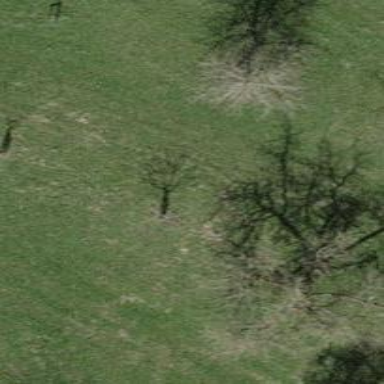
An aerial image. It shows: Beautiful tree in nature.